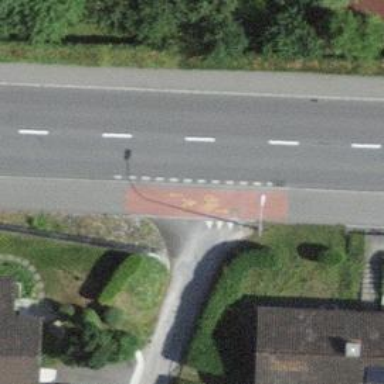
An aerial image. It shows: Marked crossing on the road.